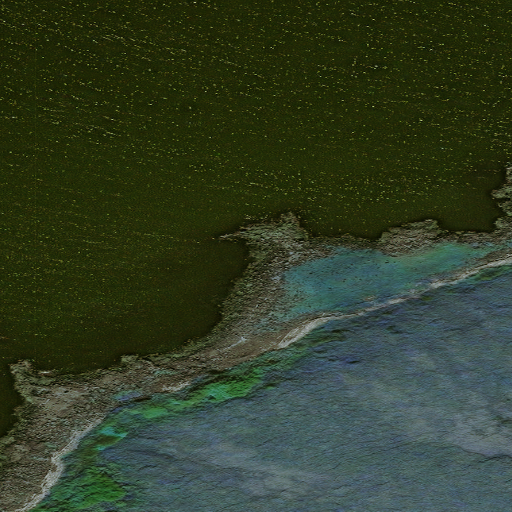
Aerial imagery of cape in Alaska named Myoukchuk Point containing only unknown